Aerial crown-view tile of a tropical tree (Barro Colorado Island, Panama), acquired 20240813:
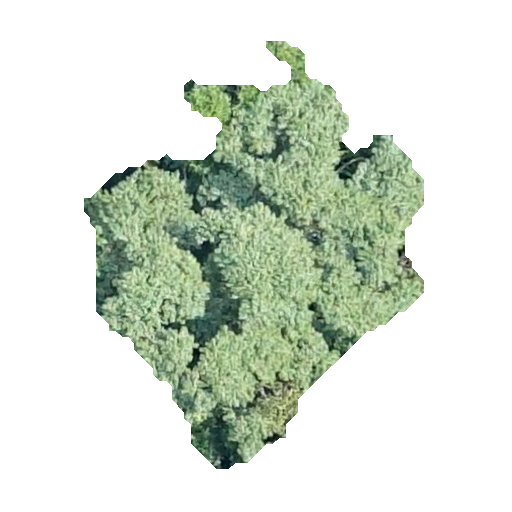
Species: Luehea seemannii
GBIF accepted scientific name: Luehea seemannii
Crown area: 125.043 m²